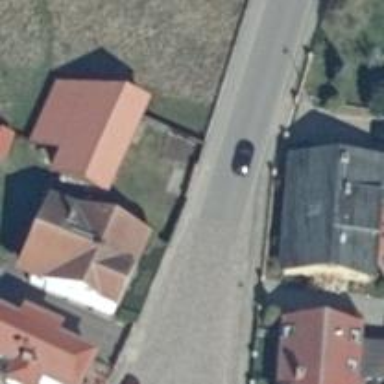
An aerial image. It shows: Residential road with asphalt surface.